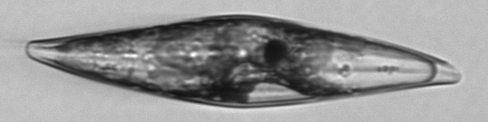
Label: Pleurosigma